Question: I want to make a transparent background jTextArea.
I try to setBackground(new color(0,0,0,0));
jTextField is Working, jTextArea didn't working.
like this code.
'''
// Not working.. Just remains gray.
jScrollPane1.setOpaque(false);
jScrollPane1.setBackground(new Color(0,0,0,0));
jTextArea1.setOpaque(false);
jTextArea1.setBackground(new Color(0,0,0,0));
// Working.. As it wants to be transparent.
jTextField1.setOpaque(false);
jTextField1.setBackground(new Color(0,0,0,0));
'''

How can I jTextArea transparent background?
Thanks & Regards.
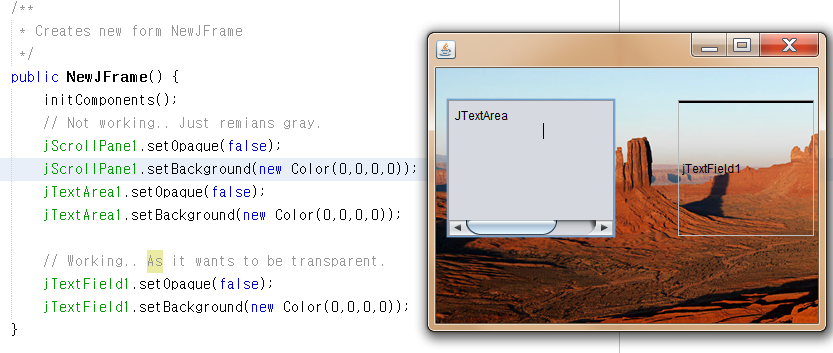
Answer: A 'JScrollPane' is a composed component, it controls/contains a 'JViewport' which is the component that does the drawings. See API:
> A common operation to want to do is to set the background color that
will be used if the main viewport view is smaller than the viewport,
or is not opaque. This can be accomplished by setting the background
color of the viewport, via scrollPane.getViewport().setBackground().
The reason for setting the color of the viewport and not the
scrollpane is that by default JViewport is opaque which, among other
things, means it will completely fill in its background using its
background color. Therefore when JScrollPane draws its background the
viewport will usually draw over it.
So you should change the opaque and color properties of the 'JViewport'as well. You can access it with 'jScrollPane1.getViewport()'.